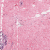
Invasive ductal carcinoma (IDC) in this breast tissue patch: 0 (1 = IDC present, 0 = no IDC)